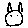
Label: cat